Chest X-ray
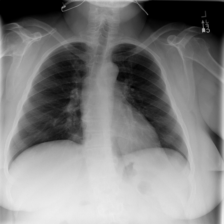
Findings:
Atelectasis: negative
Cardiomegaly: negative
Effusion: negative
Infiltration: negative
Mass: negative
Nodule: negative
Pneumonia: negative
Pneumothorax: negative
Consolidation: negative
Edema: negative
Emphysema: negative
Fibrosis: negative
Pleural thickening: negative
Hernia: negative